Question: so i am new to Direct2D and image processing world, and kind of lost right now. I have this image with green background, that i need to load. But green background must be removed before displaying it to the screen(using c++ chroma key).
So far, i have been successful in loading d2d bitmap from a jpg/bmp file onto screen. Sorry, if this is a stupid question, but i couldn't find much information anywhere else. Here's the image that i'm trying to process.
So the steps that i used to load bitmap are, creating WIC factory, creating decoder to be able to read file into WIC, create converter for WIC and configuring it.
The final step was to create bitmap.
Then i draw it on screen with 'RendetTarget->DrawBitmap()' method passing appropriate parameters.
The only thing i can't figure out right now is how to remove green screen from the image below. Let me know if my question is lacking some necessary information. Any help will be appreciated.
Here's code to drawing bitmap on the screen
'''
gfx->GetRenderTarget()->DrawBitmap(
bmp, //Bitmap we built from WIC
D2D1::RectF(0, 0,
bmp->GetSize().width, bmp->GetSize().height),
0.8f, // opacity
D2D1_BITMAP_INTERPOLATION_MODE::D2D1_BITMAP_INTERPOLATION_MODE_NEAREST_NEIGHBOR,
D2D1::RectF(0, 0, bmp->GetSize().width, bmp->GetSize().height) //Source Rect
);
'''

Here's the screenshot of my executable (window) and what i've so far.
<URL>
Here's the code loading bitmaps
'''
this->gfx = gfx;
bmp = NULL;
HRESULT hr;
IWICImagingFactory *wicFactory = NULL;
hr = CoCreateInstance(
CLSID_WICImagingFactory,
NULL,
CLSCTX_INPROC_SERVER,
IID_IWICImagingFactory,
(LPVOID*)&wicFactory); // pointer to the WICFactory
// decoder
IWICBitmapDecoder *wicDecoder = NULL;
hr = wicFactory->CreateDecoderFromFilename(
filename, // filename passed as parameter
NULL,
GENERIC_READ,
WICDecodeMetadataCacheOnLoad,
&wicDecoder); // pointer to the Decoder
IWICBitmapFrameDecode* wicFrame = NULL;
hr = wicDecoder->GetFrame(0, &wicFrame);
// create wic converter
IWICFormatConverter *wicConverter = NULL;
hr = wicFactory->CreateFormatConverter(&wicConverter);
hr = wicConverter->Initialize(
wicFrame,
GUID_WICPixelFormat32bppPBGRA,
WICBitmapDitherTypeNone,
NULL,
0.0,
WICBitmapPaletteTypeCustom
);
// create bitmap
gfx->GetRenderTarget()->CreateBitmapFromWicBitmap(
wicConverter,
NULL,
&bmp // destination bmp defined in header
);
'''
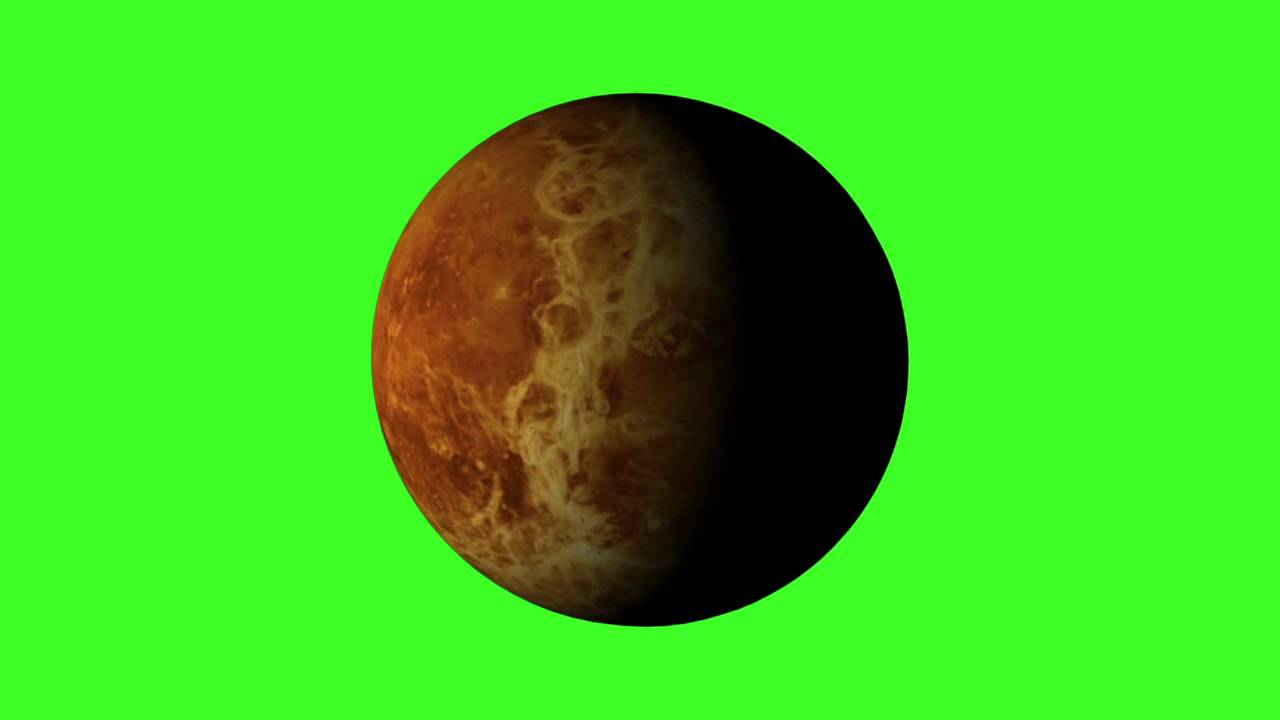
Answer: This code will draw a background and sprite with transparency on top of it. All you have to do is load a png file with transparency. Use an image editor to convert the bitmap to png. This requires Visual Studio Atl COM classes 'CComPtr', but you can do it without that.
'''
#include <Windows.h>
#include <atlbase.h>
#include <d2d1.h>
#include <Wincodec.h>
HRESULT load_image(ID2D1HwndRenderTarget *target,
const wchar_t *filename, ID2D1Bitmap** bitmap)
{
HRESULT hr = S_FALSE;
CComPtr<IWICImagingFactory> factory;
CComPtr<IWICBitmapDecoder> decoder;
CComPtr<IWICBitmapFrameDecode> frame;
CComPtr<IWICFormatConverter> converter;
hr = CoCreateInstance(CLSID_WICImagingFactory,
NULL, CLSCTX_INPROC_SERVER, IID_IWICImagingFactory, (void**)&factory);
if (FAILED(hr)) return hr;
hr = factory->CreateDecoderFromFilename(filename, NULL,
GENERIC_READ, WICDecodeMetadataCacheOnLoad, &decoder);
if(FAILED(hr)) return hr;
hr = decoder->GetFrame(0, &frame);
if(FAILED(hr)) return hr;
hr = factory->CreateFormatConverter(&converter);
if(FAILED(hr)) return hr;
hr = converter->Initialize(frame, GUID_WICPixelFormat32bppPBGRA,
WICBitmapDitherTypeNone, NULL, 0.f, WICBitmapPaletteTypeMedianCut);
if(FAILED(hr)) return hr;
hr = target->CreateBitmapFromWicBitmap(converter, 0, bitmap);
return hr;
}
void on_render(ID2D1HwndRenderTarget *render)
{
render->BeginDraw();
render->Clear(D2D1::ColorF(D2D1::ColorF::White));
CComPtr<ID2D1Bitmap> background;
if SUCCEEDED(load_image(render, L"c:\background.jpg", &background))
{
D2D1_SIZE_F size = background->GetSize();
render->DrawBitmap(background, D2D1::RectF(0, 0, size.width, size.height));
}
CComPtr<ID2D1Bitmap> sprite;
if SUCCEEDED(load_image(render, L"c:\transparent.png", &sprite))
{
D2D1_SIZE_F size = sprite->GetSize();
render->DrawBitmap(sprite, D2D1::RectF(0, 0, size.width, size.height));
}
render->EndDraw();
}
'''
'TransparentBlt' is a GDI function and can only handle single transparency. If you are going to use GDI functions then maybe you don't need the complexity of Direct2D! Alternatively you can use GDI+
'''
if(msg == WM_PAINT)
{
PAINTSTRUCT ps;
HDC hdc = BeginPaint(hwnd, &ps);
auto hbitmap = LoadImage(NULL, L"test.bmp", IMAGE_BITMAP, 0, 0, LR_LOADFROMFILE);
auto memdc = CreateCompatibleDC(hdc);
auto oldbmp = SelectObject(memdc, hbitmap);
BITMAP bm;
GetObject(hbitmap, sizeof(bm), &bm);
int w = bm.bmWidth;
int h = bm.bmHeight;
TransparentBlt(hdc, 0, 0, w, h, memdc, 0, 0, w, h, RGB(0, 255, 0));
SelectObject(memdc, oldbmp);
DeleteDC(memdc);
DeleteObject(hbitmap);//<- edit
EndPaint(hwnd, &ps);
return 0;
}
'''